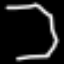
Label: octagon